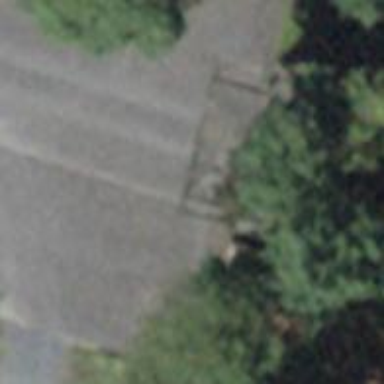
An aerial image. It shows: Gate.